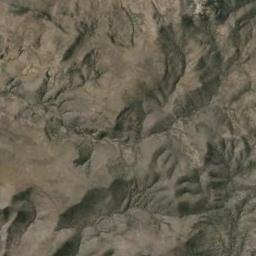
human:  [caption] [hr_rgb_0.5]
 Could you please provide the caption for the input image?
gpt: The mountain is uneven and rough .

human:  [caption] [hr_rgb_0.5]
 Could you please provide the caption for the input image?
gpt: The folded mountain consists of some ridges and valleys and its rocks are brown .

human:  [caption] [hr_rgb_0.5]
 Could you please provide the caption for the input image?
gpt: This mountain is completely covered by vegetation .

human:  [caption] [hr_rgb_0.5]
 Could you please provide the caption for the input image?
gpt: The mountain is full of white soil .

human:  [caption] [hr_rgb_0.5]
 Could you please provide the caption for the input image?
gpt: There are some ridges on the brown mountain .